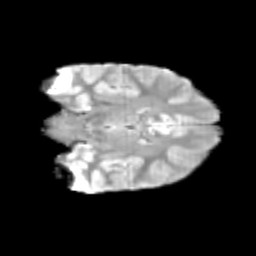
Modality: T2w
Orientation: coronal
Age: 10
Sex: male
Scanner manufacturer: siemens
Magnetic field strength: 3 T
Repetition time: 3.8 s
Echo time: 0.07 s